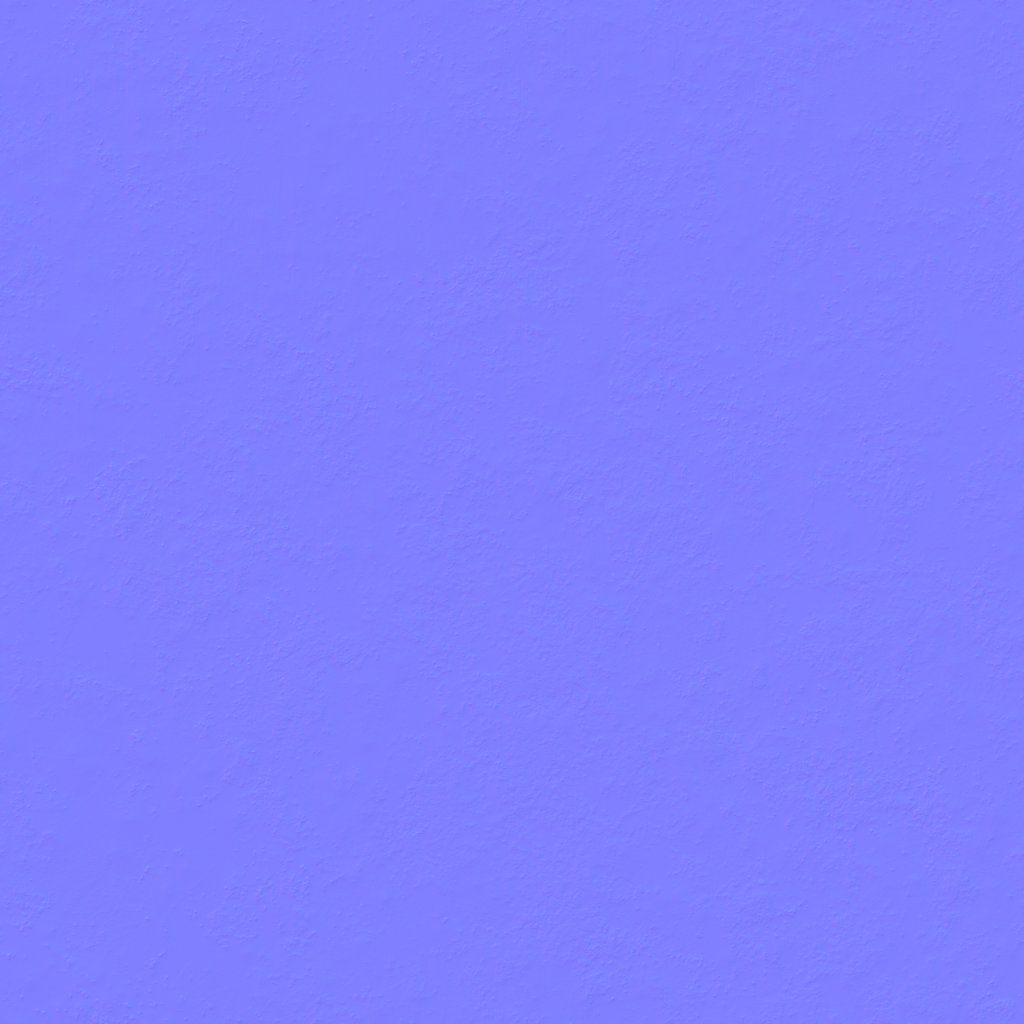
Texture map type: NormalDX